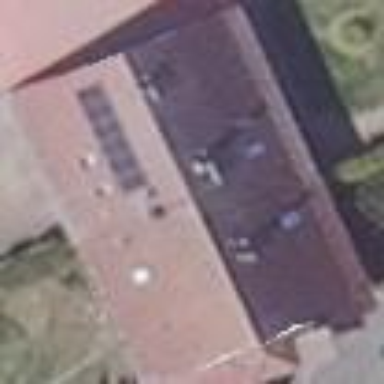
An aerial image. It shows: Building with gabled roof. The roof orientation is along the building's structure.